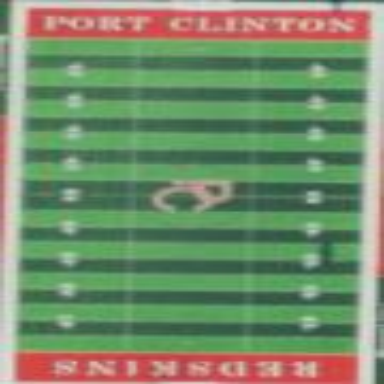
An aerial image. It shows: Grass pitch designated for American football in leisure land area.